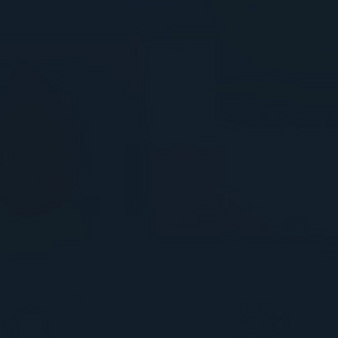
Label: other